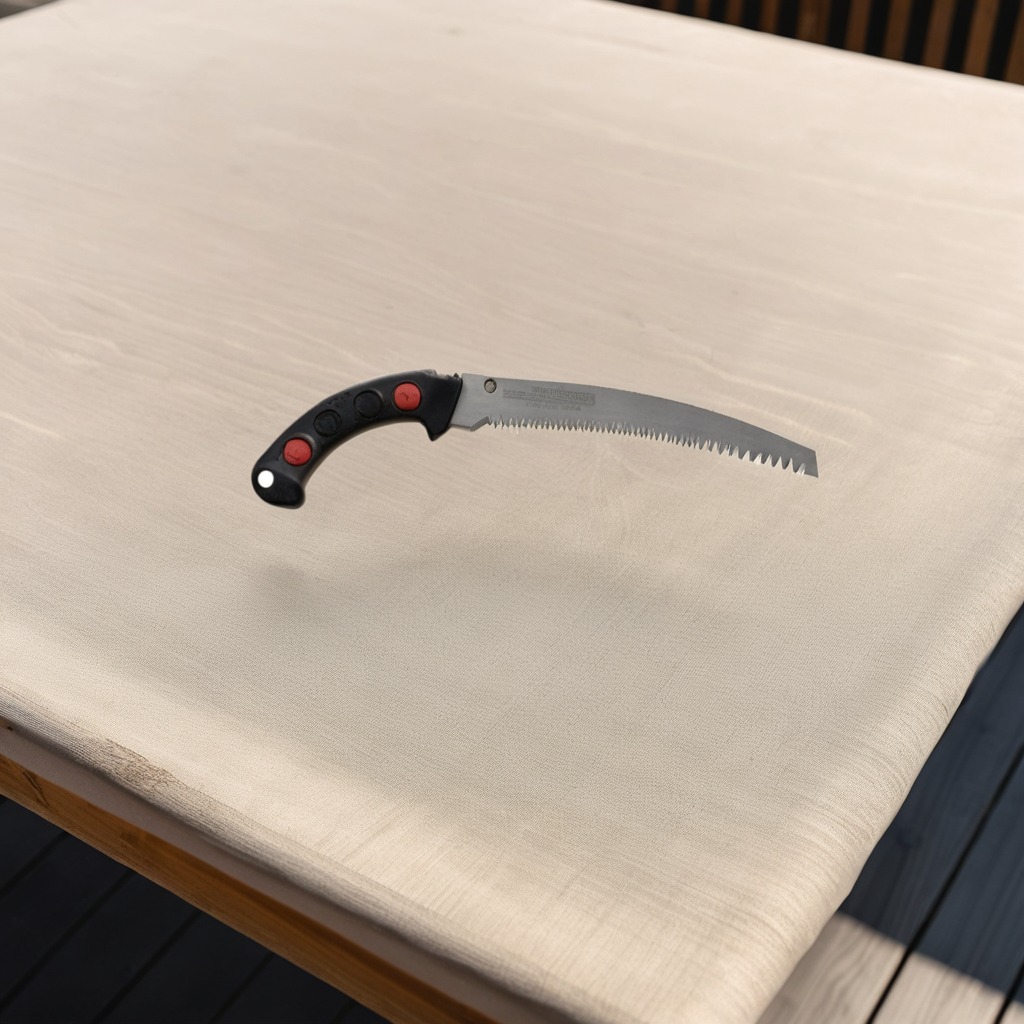
A handheld metal saw is lying on the wooden table.